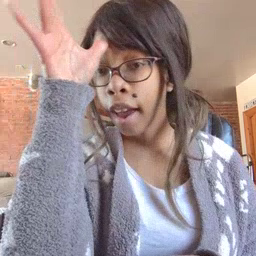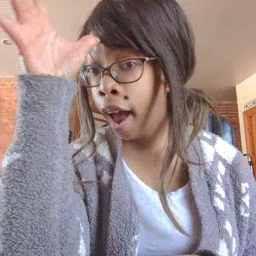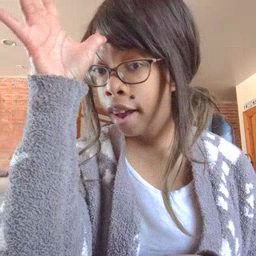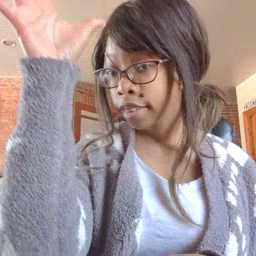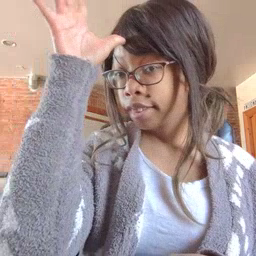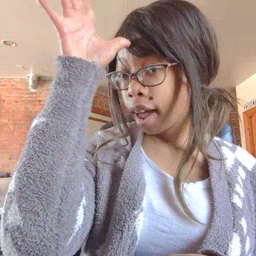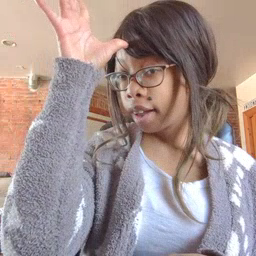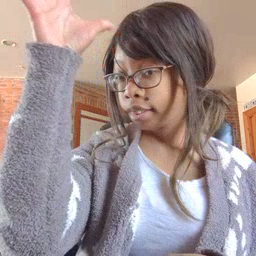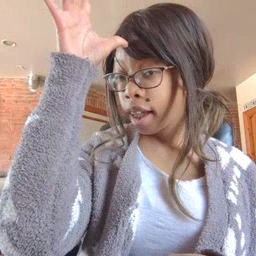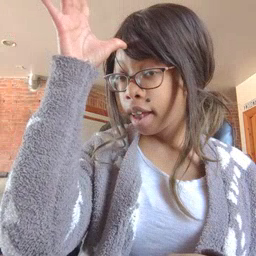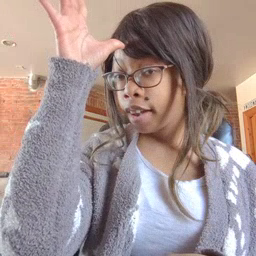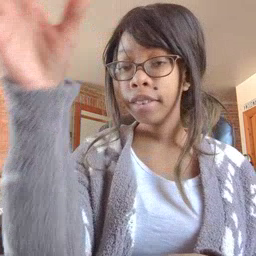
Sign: dad